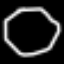
Label: octagon